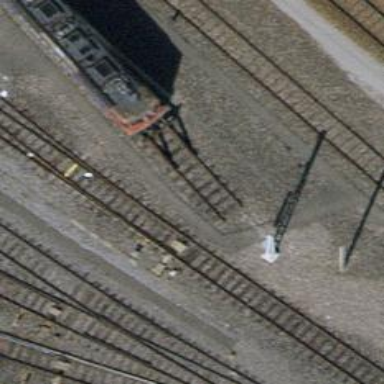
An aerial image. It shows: Railway buffer stop.